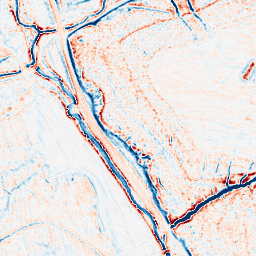
Category: classical
Decomposition family: gaussian
Decomposition parameters: sigma: 2
Upsampling method: sinc_blackman
Upsampling parameters: scale: 2
kernel_size: 4
Upsampling scale: 2